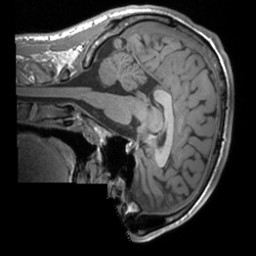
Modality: T1w
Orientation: sagittal
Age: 21
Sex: male
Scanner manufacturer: siemens
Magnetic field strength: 3 T
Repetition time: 1.9 s
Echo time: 0.00226 s